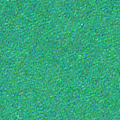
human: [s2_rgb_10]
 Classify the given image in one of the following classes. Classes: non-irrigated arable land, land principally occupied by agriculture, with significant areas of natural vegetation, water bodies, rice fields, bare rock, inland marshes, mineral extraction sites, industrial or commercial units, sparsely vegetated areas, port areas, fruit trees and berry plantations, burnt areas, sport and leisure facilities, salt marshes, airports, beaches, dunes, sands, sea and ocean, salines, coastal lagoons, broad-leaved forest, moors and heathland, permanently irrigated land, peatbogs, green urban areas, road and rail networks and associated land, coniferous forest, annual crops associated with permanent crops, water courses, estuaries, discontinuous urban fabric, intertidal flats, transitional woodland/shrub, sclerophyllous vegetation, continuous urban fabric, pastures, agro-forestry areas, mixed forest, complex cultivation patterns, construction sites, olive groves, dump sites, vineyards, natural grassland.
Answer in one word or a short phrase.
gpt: sea and ocean